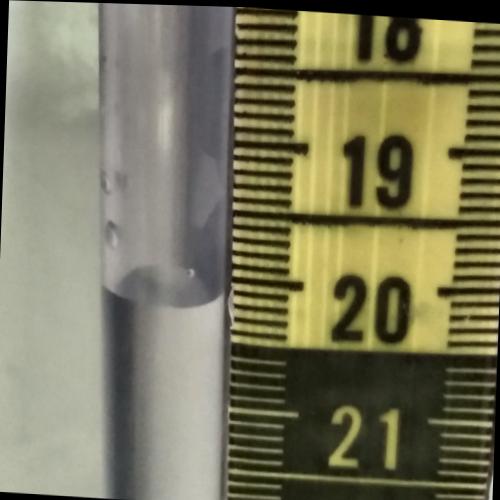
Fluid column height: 20.1 cm